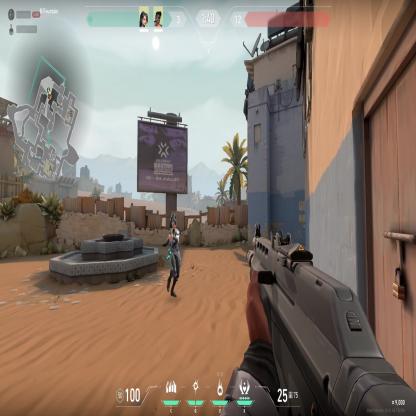
Label: teammate